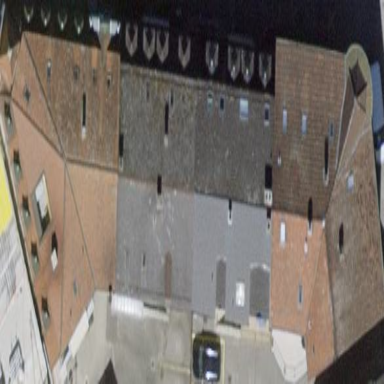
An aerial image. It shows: View of apartment building.